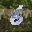
Label: 6